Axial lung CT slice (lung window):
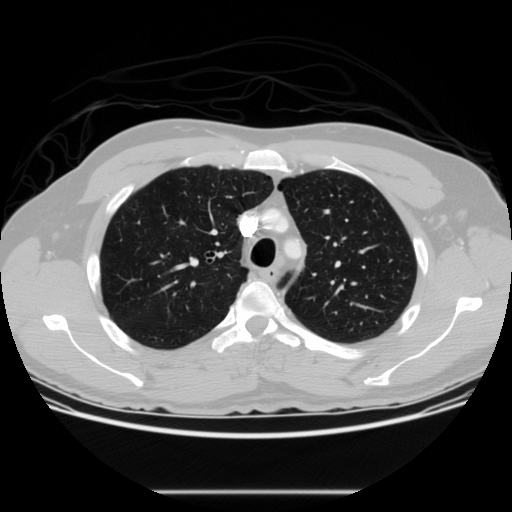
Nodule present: no